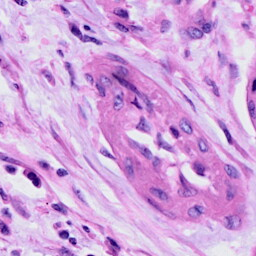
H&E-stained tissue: Cervix